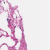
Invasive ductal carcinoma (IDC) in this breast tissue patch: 0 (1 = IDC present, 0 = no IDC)